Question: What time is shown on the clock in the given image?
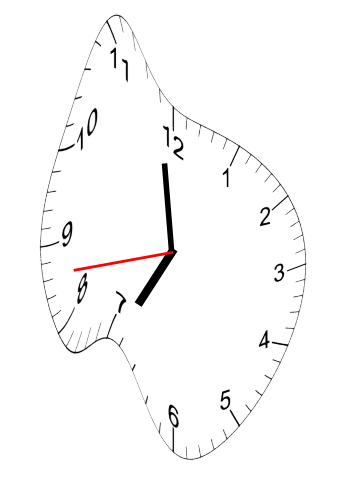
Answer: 06:58:43